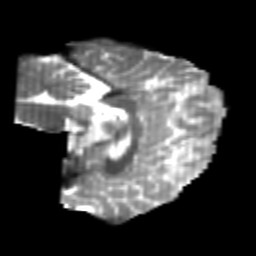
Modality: T2w
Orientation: sagittal
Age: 22
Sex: female
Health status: healthy
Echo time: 0.074 s